The plot is a Morlet-wavelet scalogram of a rotor-rig vibration measurement. Classify the rotor condition as one of: normal, misalignment, unbalance, looseness.
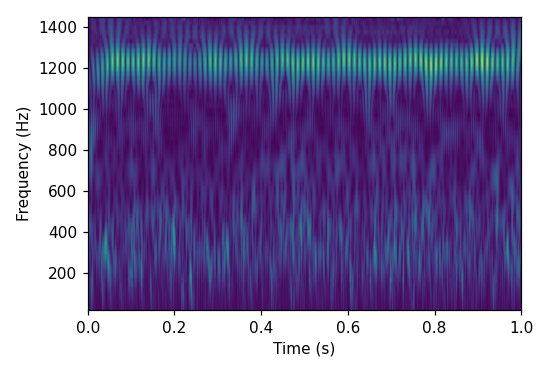
Answer: misalignment